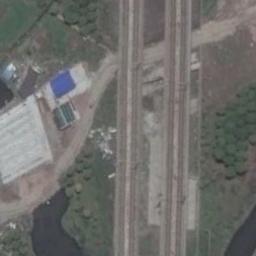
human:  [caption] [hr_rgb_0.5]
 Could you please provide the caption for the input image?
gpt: Several buildings of different shapes are beside the railway .

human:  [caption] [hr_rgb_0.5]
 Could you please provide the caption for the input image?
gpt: The railway is next to some trees and grass .

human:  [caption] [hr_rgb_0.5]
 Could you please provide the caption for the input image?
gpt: These railways go through the clearing and some houses are on one side of the railways .

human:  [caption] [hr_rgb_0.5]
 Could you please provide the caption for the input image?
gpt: One side of the railway, there are lush trees  And the other side, there are many buildings .

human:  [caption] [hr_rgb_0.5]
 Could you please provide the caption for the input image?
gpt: There are some green bushes and meadows beside the railway .